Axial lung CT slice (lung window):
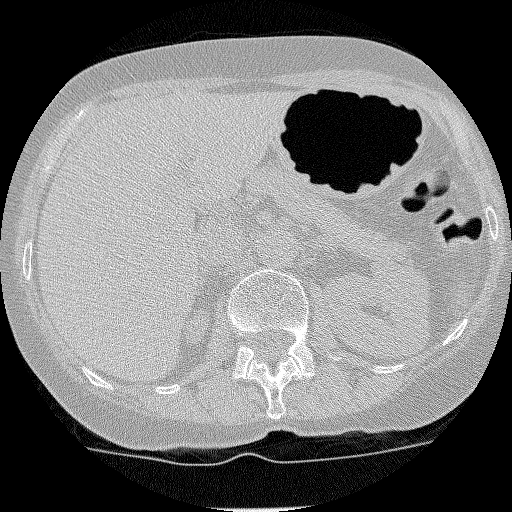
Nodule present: no